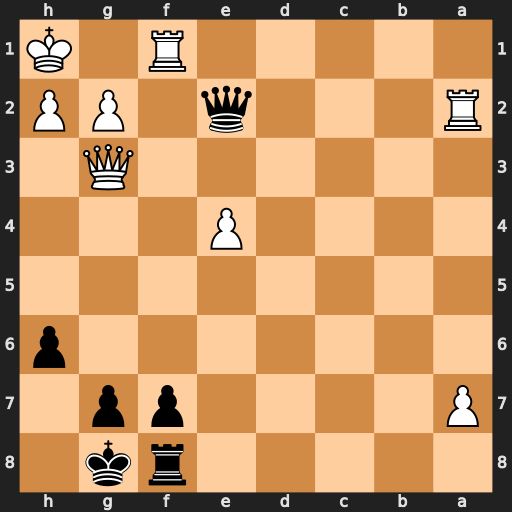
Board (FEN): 5rk1/P4pp1/7p/8/4P3/6Q1/R3q1PP/5R1K
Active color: b
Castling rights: -
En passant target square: -
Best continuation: Qxf1#